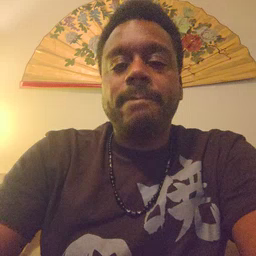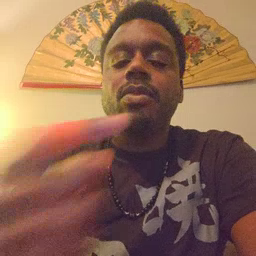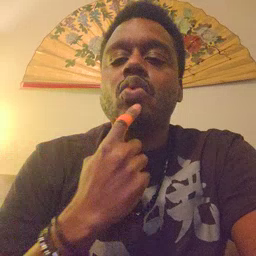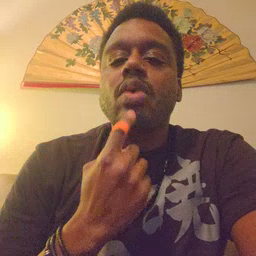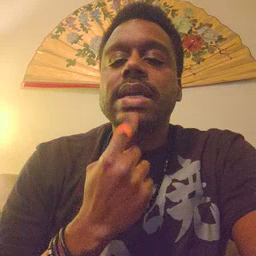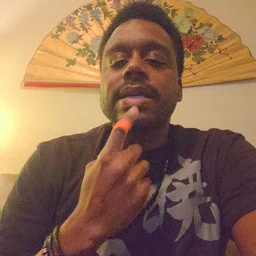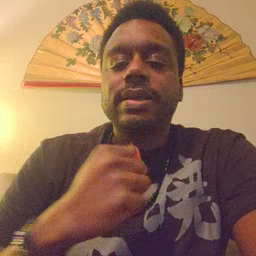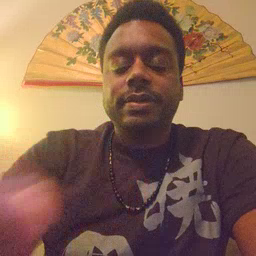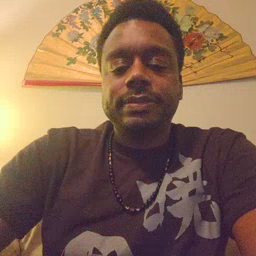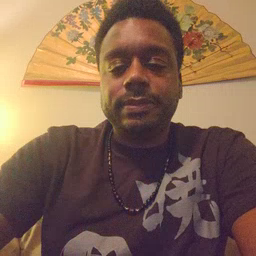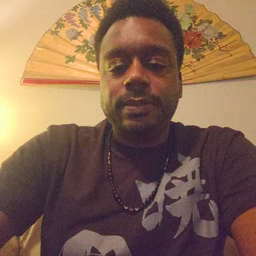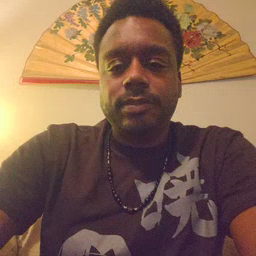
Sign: red